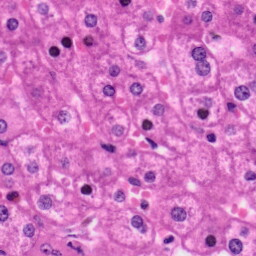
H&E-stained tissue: Liver